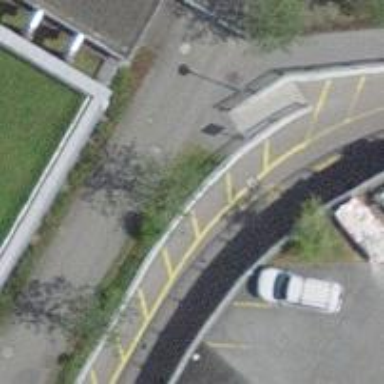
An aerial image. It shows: Set of steps on the road.